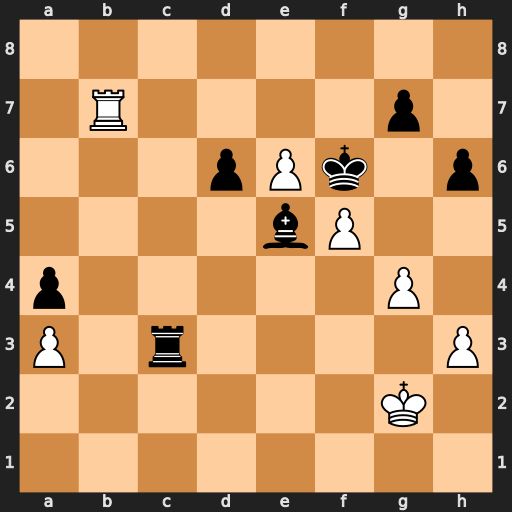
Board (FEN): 8/1R4p1/3pPk1p/4bP2/p5P1/P1r4P/6K1/8
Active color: w
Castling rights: -
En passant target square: -
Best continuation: Rf7+ Kg5 e7 Rc8 Rf8